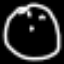
Label: clock